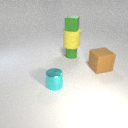
small green rubber cylinder behind large brown rubber cube